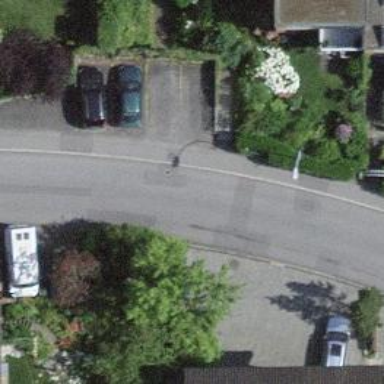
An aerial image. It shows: Sidewalk along the footway.